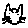
Label: cat